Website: home-depot
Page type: customer-info-address
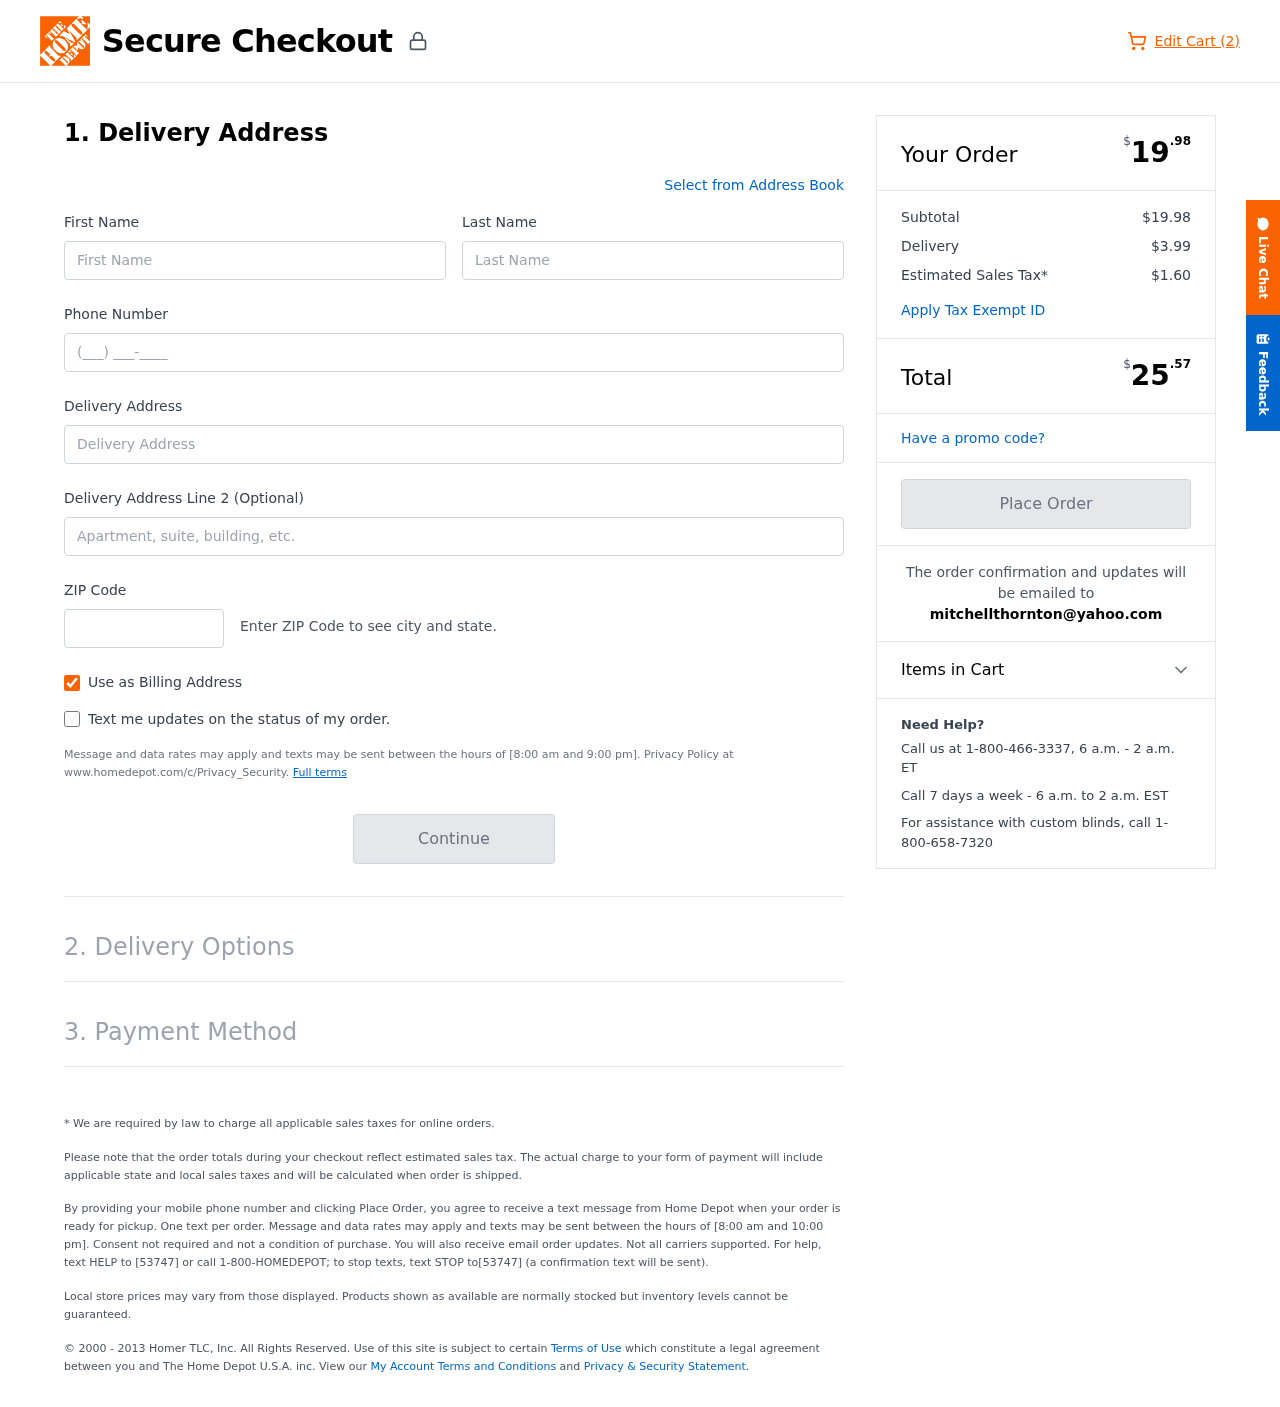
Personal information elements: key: PII_EMAIL
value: mitchellthornton@yahoo.com
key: PII_FIRSTNAME
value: Mitchell
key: PII_LASTNAME
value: Thornton
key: PII_PHONE
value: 7454097480
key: PII_POSTCODE
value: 17670
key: PII_STREET
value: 10507 Mercado Cape Suite 788
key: PII_STREET2
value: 498 Nancy Drive
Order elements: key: ORDER_NUM_ITEMS
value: Edit Cart (2)
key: ORDER_SUBTOTAL_HEADER
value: $19.98
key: ORDER_SUBTOTAL
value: $19.98
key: ORDER_SHIPPING_COST
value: $3.99
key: ORDER_TAX
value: $1.60
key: ORDER_TOTAL2
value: $25.57